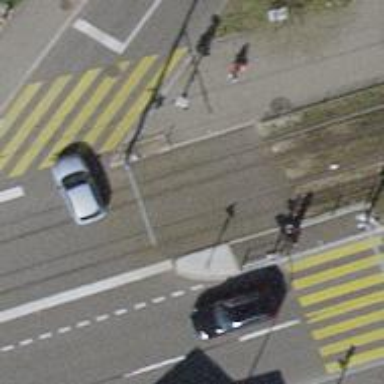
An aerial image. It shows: Railway crossing.